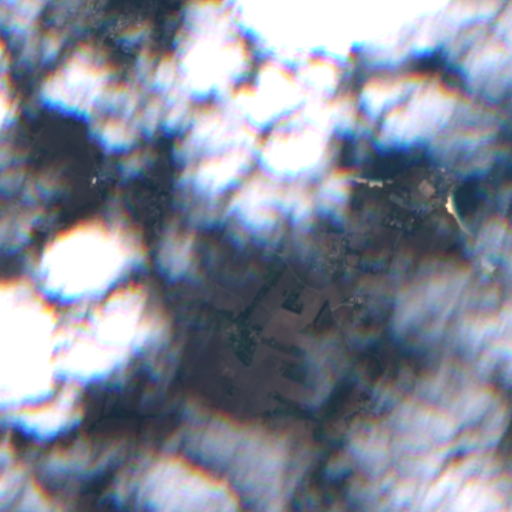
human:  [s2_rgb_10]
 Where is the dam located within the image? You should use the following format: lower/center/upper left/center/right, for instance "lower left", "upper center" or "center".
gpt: The dam is located in the center left of the image.
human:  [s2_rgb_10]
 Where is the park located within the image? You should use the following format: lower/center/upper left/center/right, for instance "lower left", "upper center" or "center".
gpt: The park is located in the upper left of the image.
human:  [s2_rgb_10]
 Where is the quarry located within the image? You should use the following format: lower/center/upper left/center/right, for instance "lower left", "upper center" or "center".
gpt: The quarry is located in the center left of the image.
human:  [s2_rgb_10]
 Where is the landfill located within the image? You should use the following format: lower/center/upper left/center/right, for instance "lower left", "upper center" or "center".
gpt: There is no landfill in the image.